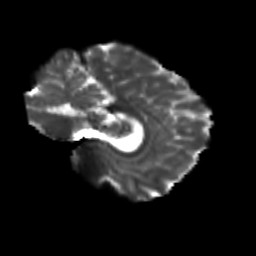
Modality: T2w
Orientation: sagittal
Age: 26
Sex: female
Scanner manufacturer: siemens
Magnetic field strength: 3 T
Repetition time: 3.5 s
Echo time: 0.104 s